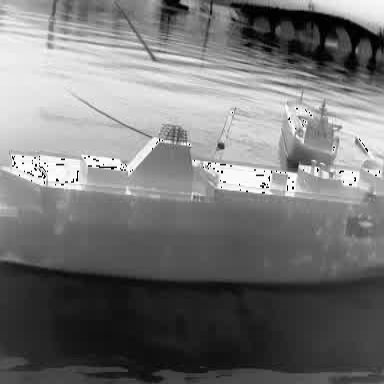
There is a liner in the infrared image.